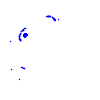
Particle: electron